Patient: sex M, age 48
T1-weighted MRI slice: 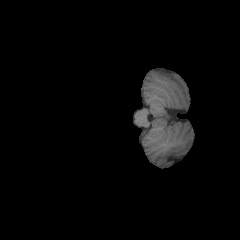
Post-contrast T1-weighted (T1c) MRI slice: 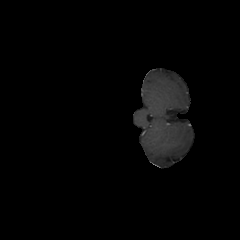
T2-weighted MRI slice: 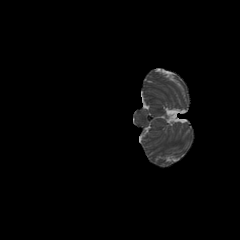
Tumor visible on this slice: no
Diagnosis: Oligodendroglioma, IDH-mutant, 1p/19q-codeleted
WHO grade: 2